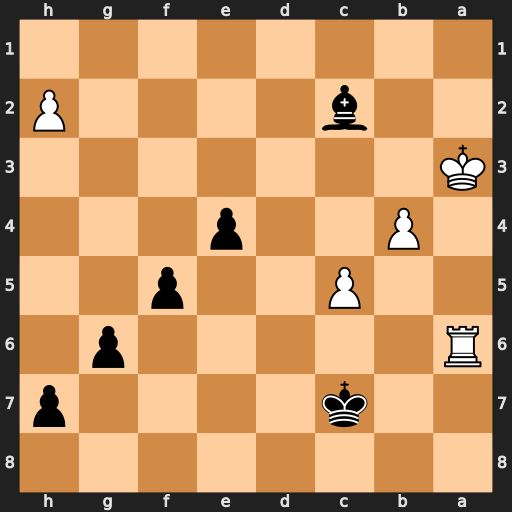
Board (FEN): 8/2k4p/R5p1/2P2p2/1P2p3/K7/2b4P/8
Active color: b
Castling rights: -
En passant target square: -
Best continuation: e3 Kb2 e2 Ra1 Bd1